Question: I have some .nupkg files from a C# book. How can I install them?

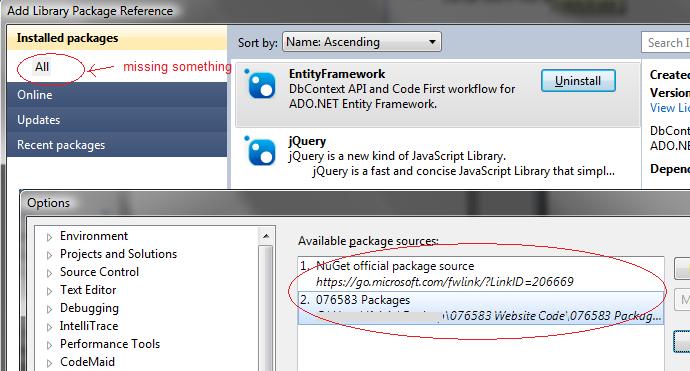
Answer:
Give a name and folder location. Click OK. Drop your NuGet package files in that folder.
Go to your Project in Solution Explorer, right click and select . Select your new package source.

Here is the <URL>.